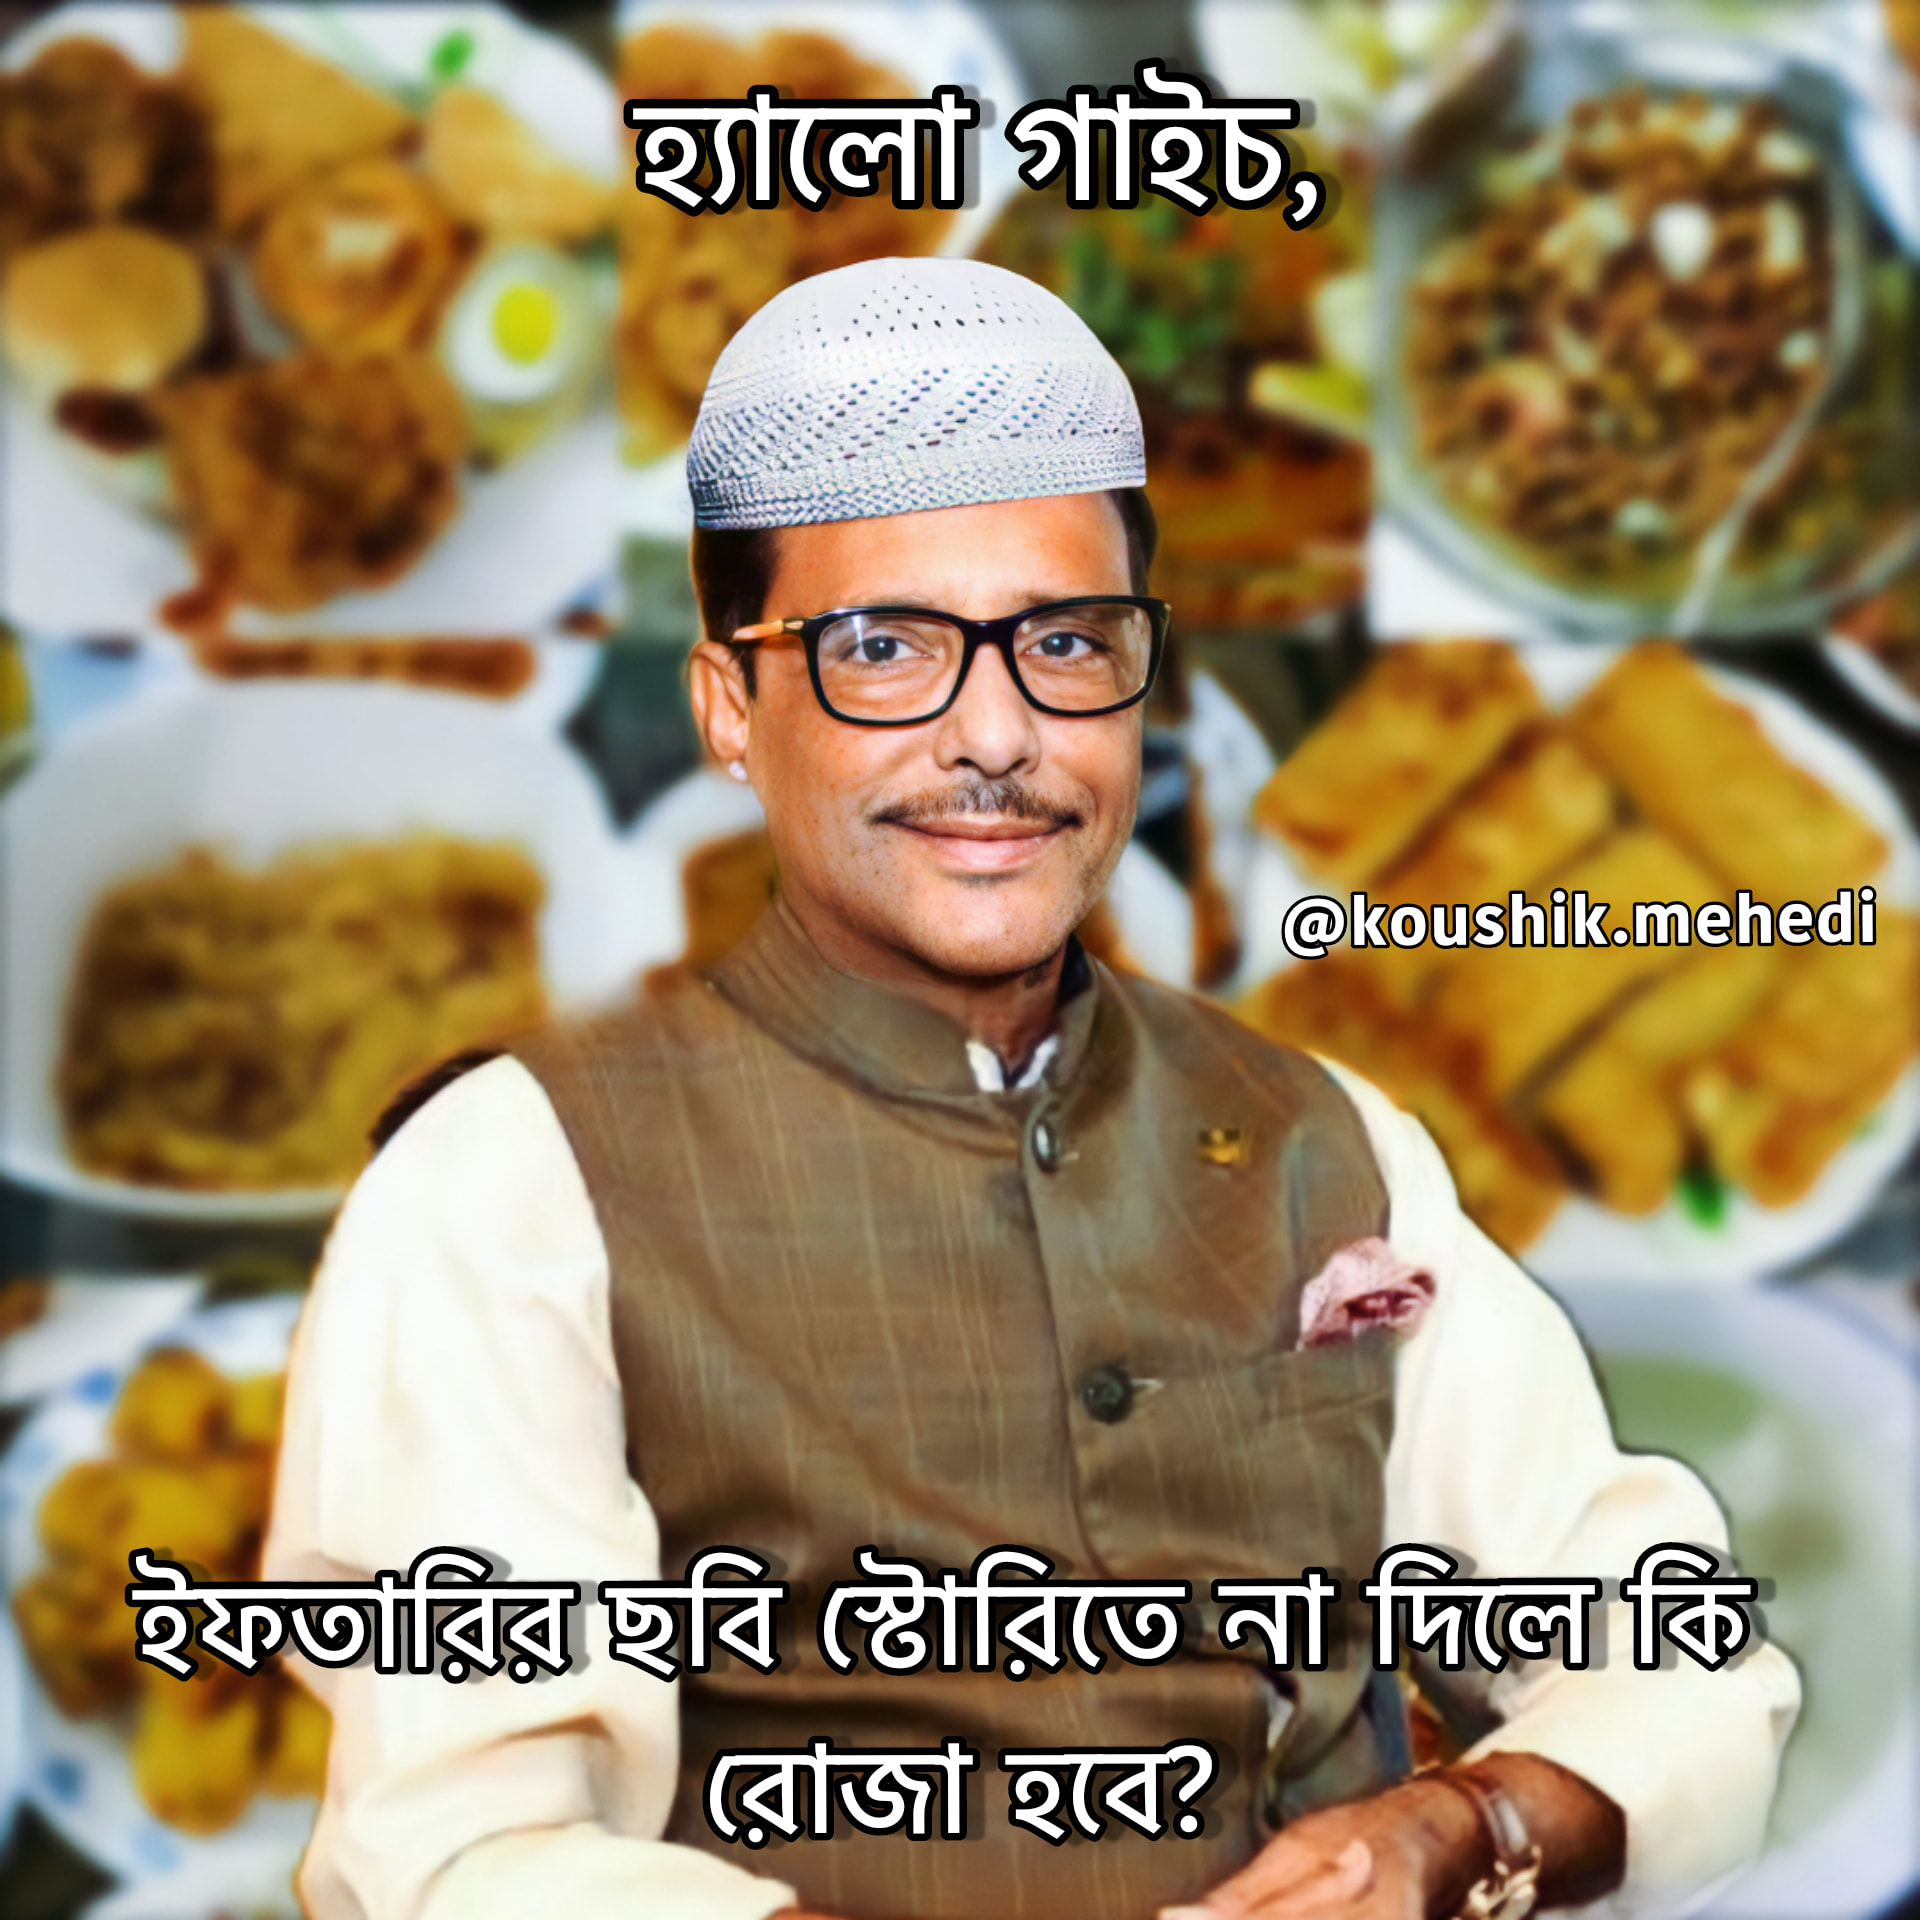
Text: হ্যালো গাইচ, ইফতারির ছবি ষ্টোরিতে না দিলে কি রোজা হবে?
Label: Non Hate